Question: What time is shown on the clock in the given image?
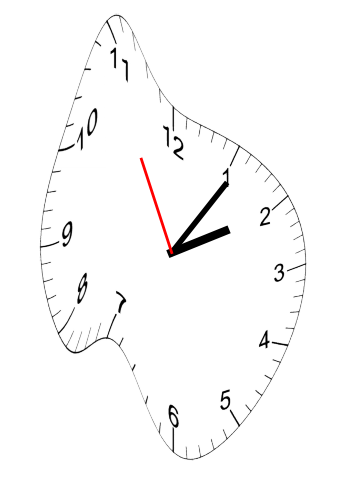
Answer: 02:05:55